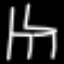
Label: chair